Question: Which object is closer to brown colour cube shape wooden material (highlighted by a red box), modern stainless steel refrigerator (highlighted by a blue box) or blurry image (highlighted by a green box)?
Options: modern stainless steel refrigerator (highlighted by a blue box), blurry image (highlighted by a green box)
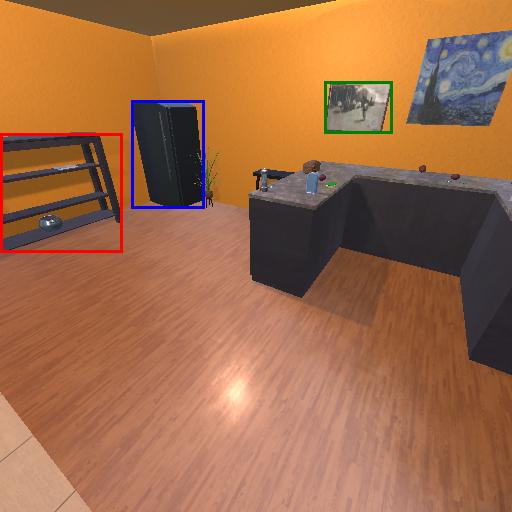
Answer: modern stainless steel refrigerator (highlighted by a blue box)